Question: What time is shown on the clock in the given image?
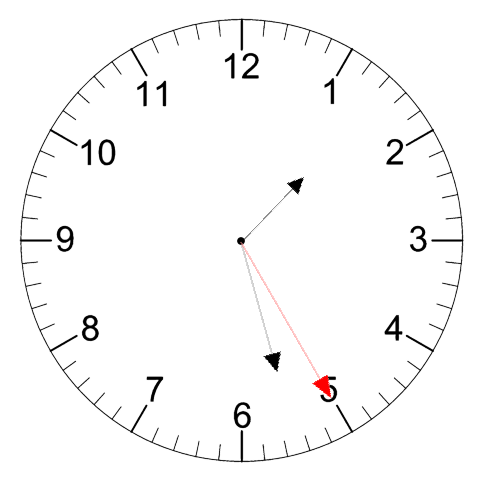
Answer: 01:27:25